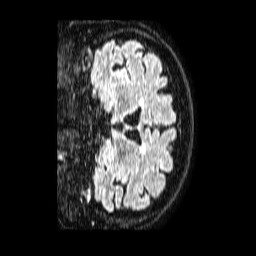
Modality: FLAIR
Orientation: coronal
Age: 70
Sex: female
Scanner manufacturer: philips
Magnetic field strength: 1.5 T
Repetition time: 4.8 s
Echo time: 0.3 s